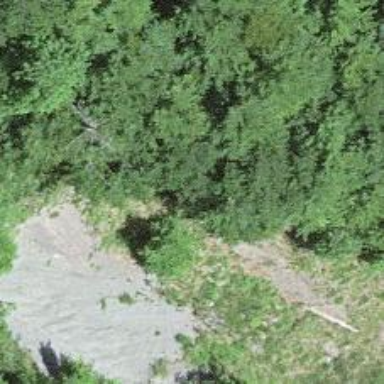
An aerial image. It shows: Cliff in nature.